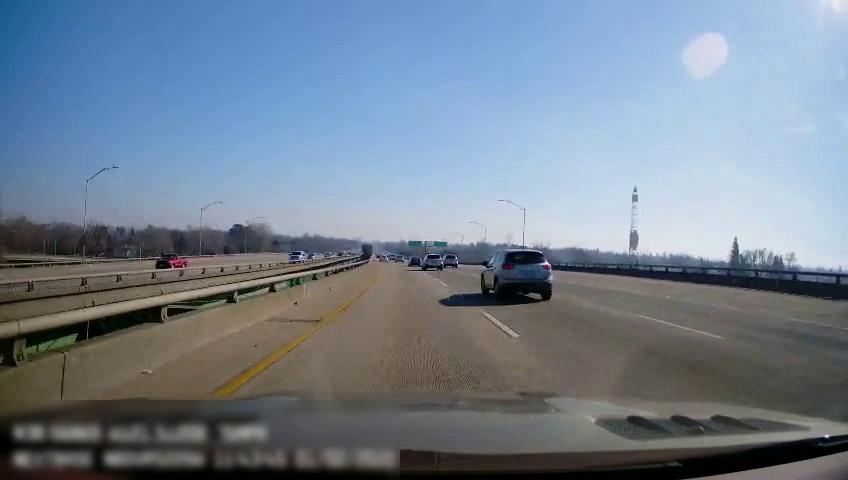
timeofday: Day
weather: Sunny
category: Drivable Space
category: Vehicles | Truck
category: Vehicles | Truck
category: Drivable Space
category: Vehicles | SUV
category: Vehicles | SUV
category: Vehicles | Car
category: Vehicles | SUV
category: Lanes | Current Lane
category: Lanes | Current Lane
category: Lanes | Alternate Lane
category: Lanes | Alternate Lane
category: Traffic | Signs
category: Traffic | Signs